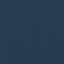
Label: SeaLake